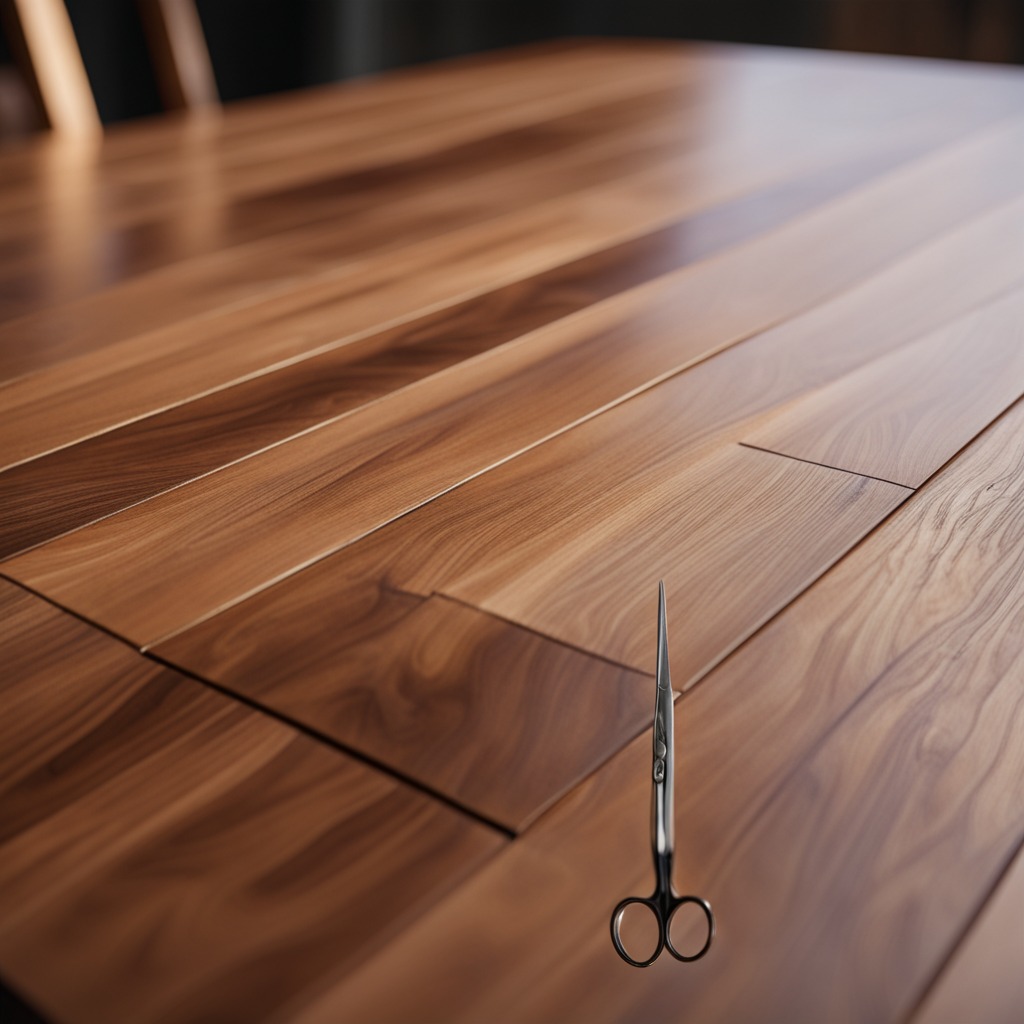
A scissor is lying on the wooden table in a carpentry studio.